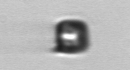
Label: Thalassiosira